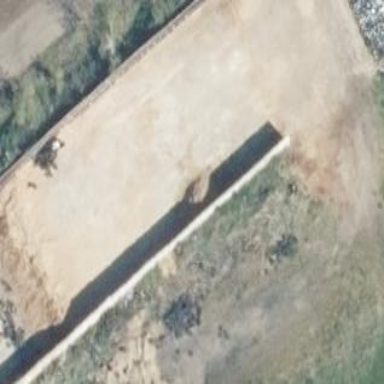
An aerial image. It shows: Bunker silo.